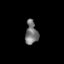
Tissue: skin
Cell type: Epithelial cells
Senescence score: 0.2019
Nuclear area (px): 284
Mean DAPI intensity: 118.327